Question: Is there any way to know if an element is visible on an html page?
Like this:

One can probably do it considering the horizontal/vertical scrolling positions, the width/height of the browser window and the position/size of the element on the page, but I have little experience in jQuery so I don't know how to do it. And there might be a simple function one can call, I don't know.
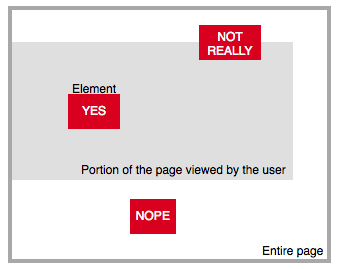
Answer: You can use the '.is(':visible')' selectors to check if an element is currently visible in the DOM.
However, as @BenM mentioned, this doesn't check if the elements on your page are actually out of your scrollable range - a great little plugin you could use in that case would be <URL>.